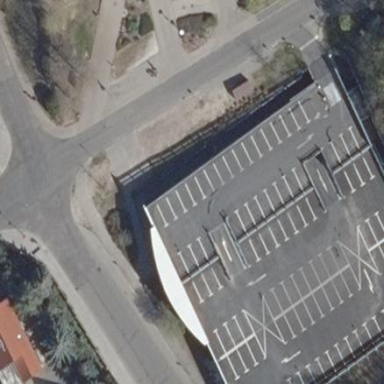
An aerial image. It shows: Multi-storey building with parking facility.